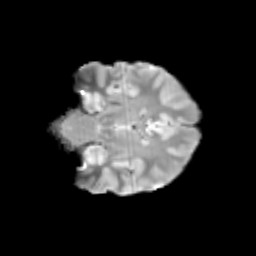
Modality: T2w
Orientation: coronal
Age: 11
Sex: female
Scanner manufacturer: siemens
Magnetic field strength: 3 T
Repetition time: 3.8 s
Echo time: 0.07 s